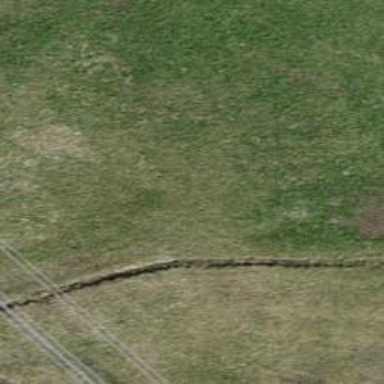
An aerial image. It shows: Ditch in the surroundings.